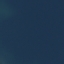
Land use / land cover class: SeaLake